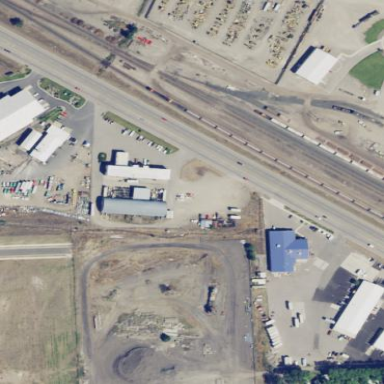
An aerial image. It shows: Industrial area.